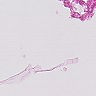
Metastatic tissue present: no